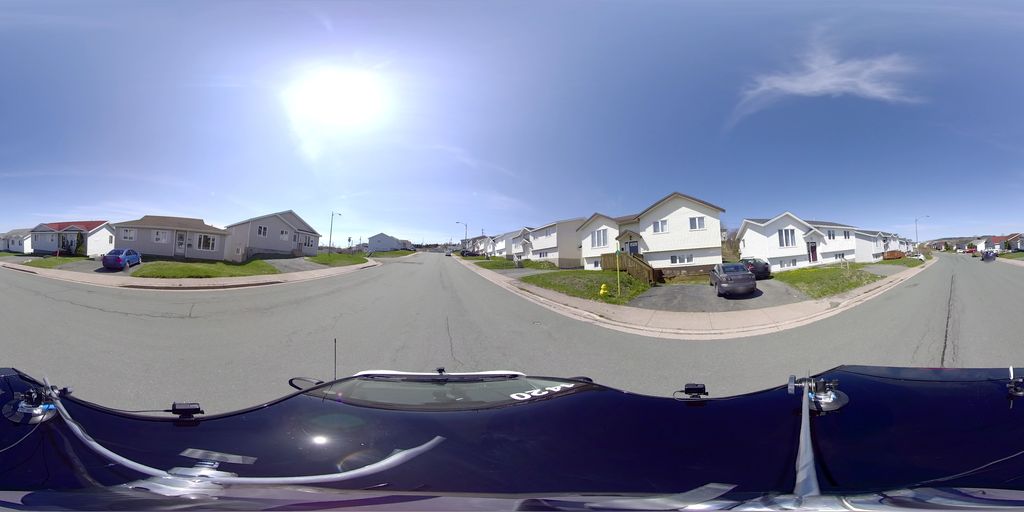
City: st_johns